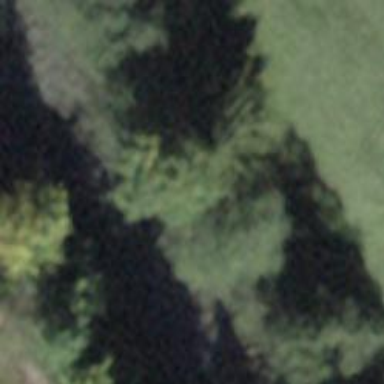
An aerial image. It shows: Row of trees in natural setting.